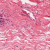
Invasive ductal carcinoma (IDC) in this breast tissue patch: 0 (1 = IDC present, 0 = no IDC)